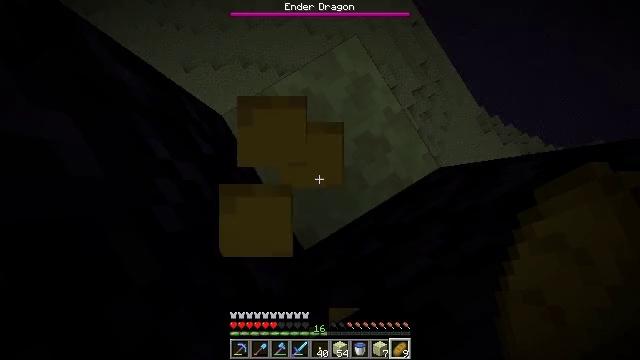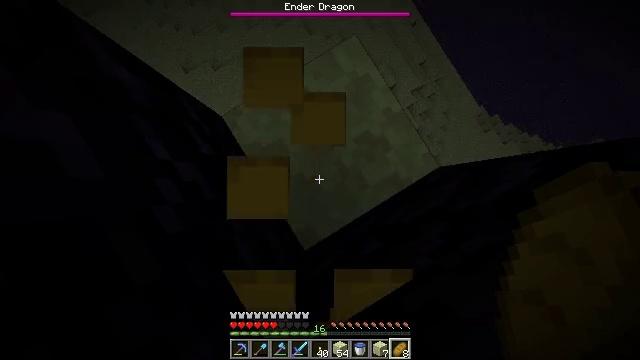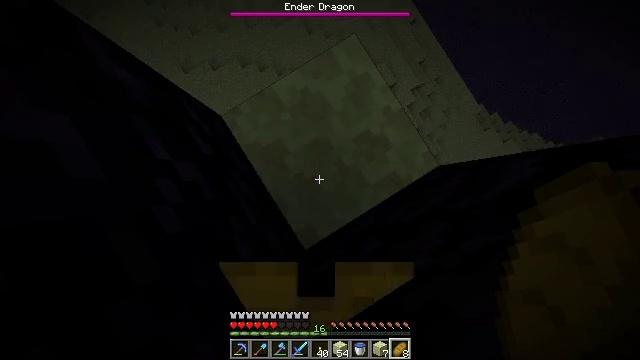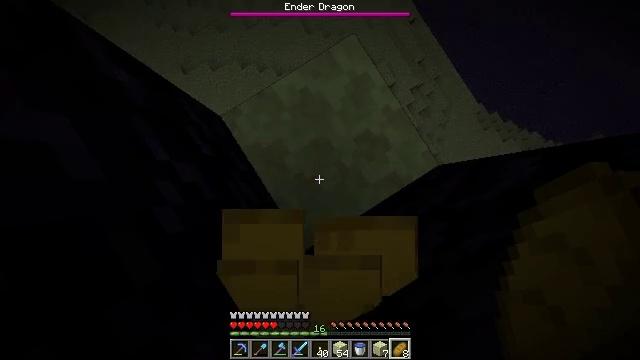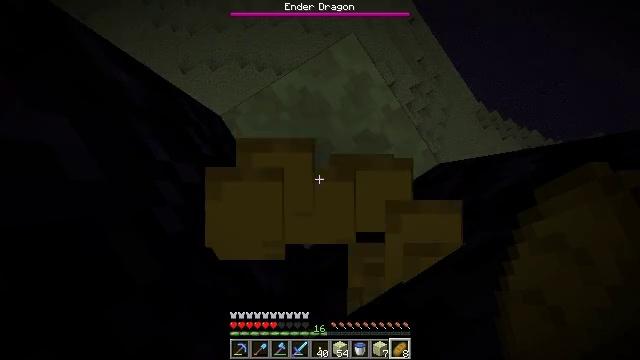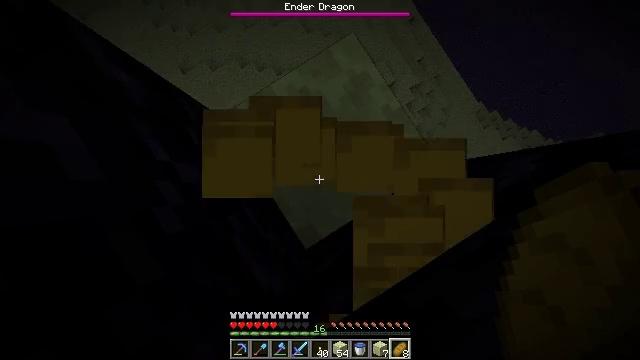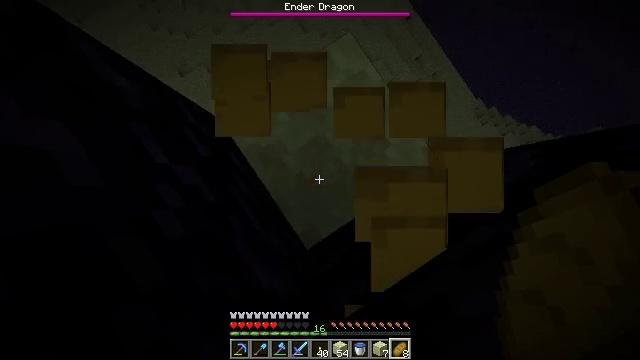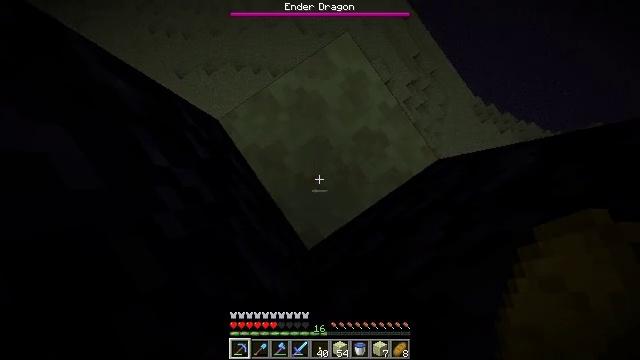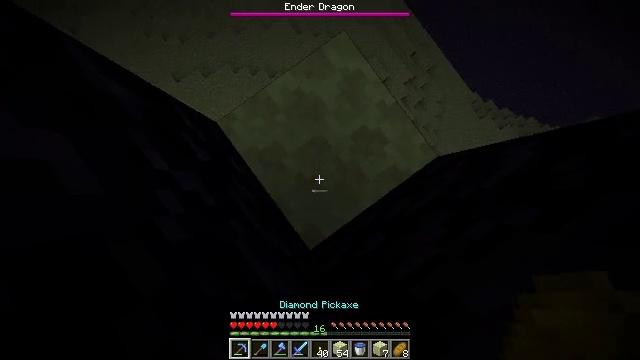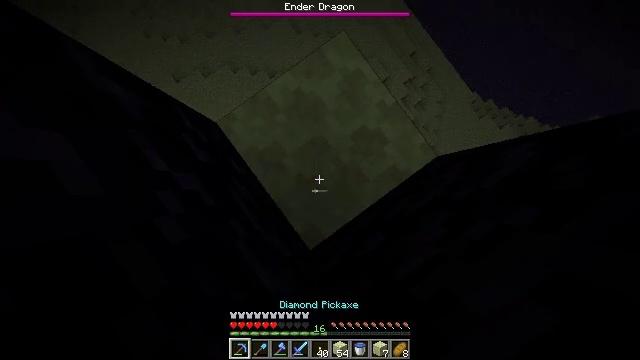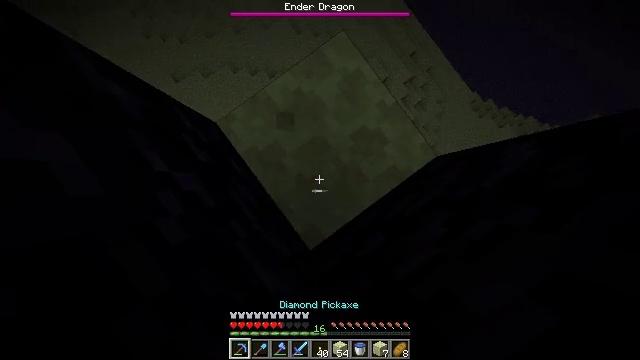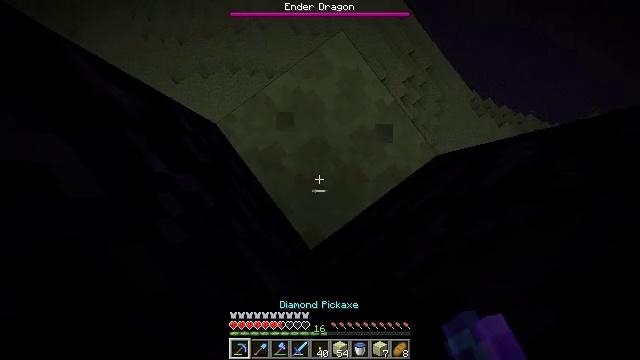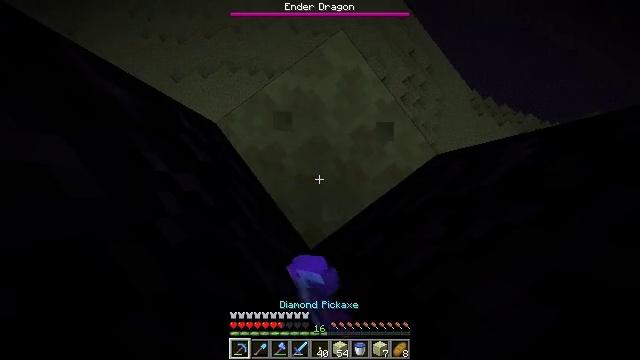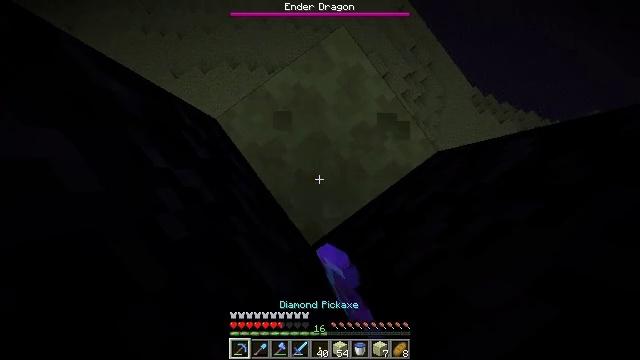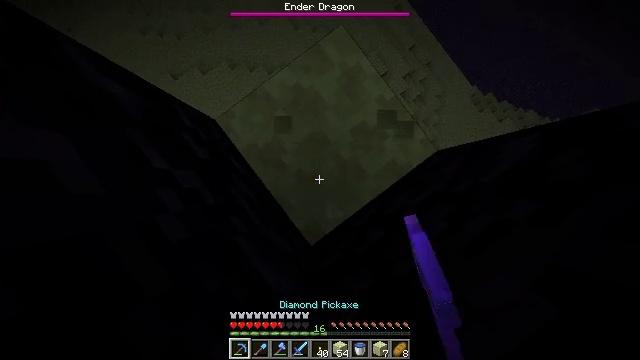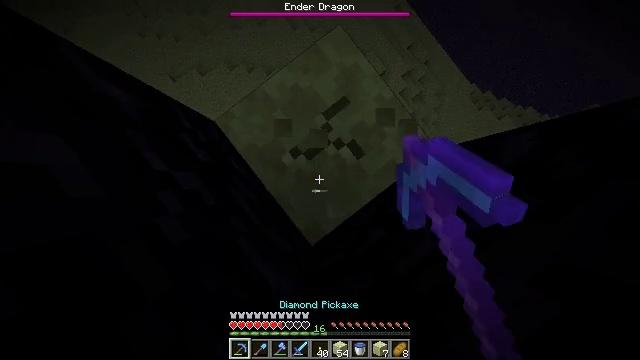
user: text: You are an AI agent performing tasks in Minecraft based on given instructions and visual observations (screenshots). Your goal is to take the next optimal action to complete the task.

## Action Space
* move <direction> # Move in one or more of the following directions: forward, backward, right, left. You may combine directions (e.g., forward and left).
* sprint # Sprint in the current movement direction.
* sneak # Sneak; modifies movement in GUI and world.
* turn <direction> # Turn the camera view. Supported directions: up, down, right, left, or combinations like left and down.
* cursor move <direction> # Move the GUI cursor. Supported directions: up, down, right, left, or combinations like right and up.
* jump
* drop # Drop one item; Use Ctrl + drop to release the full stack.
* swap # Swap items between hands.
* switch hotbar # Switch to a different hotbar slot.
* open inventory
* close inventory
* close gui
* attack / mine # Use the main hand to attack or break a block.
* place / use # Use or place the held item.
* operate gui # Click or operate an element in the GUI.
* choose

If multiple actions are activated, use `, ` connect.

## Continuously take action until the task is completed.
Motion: motion action
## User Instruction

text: Mine the end stone in the End dimension.
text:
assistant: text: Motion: use / place
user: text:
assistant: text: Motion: use / place
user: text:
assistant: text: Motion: use / place
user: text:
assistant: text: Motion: use / place
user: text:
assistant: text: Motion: use / place
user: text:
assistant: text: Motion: turn right, use / place
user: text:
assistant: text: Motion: switch to hotbar 1
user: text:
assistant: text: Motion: turn right, switch to hotbar 1
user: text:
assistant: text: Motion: switch to hotbar 1
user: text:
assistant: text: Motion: attack / mine
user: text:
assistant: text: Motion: attack / mine
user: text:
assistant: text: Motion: attack / mine
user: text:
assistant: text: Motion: attack / mine
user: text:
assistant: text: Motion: attack / mine
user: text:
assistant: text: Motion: attack / mine
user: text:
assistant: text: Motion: attack / mine
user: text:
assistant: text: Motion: attack / mine
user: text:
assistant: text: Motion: attack / mine
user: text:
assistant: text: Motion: attack / mine
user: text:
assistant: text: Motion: attack / mine
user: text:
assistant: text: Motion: turn left, attack / mine
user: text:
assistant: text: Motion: attack / mine
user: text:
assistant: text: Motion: attack / mine
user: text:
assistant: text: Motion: attack / mine
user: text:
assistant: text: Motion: attack / mine
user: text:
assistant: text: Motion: attack / mine
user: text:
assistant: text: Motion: attack / mine
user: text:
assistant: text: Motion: attack / mine
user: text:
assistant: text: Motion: attack / mine
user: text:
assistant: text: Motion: attack / mine